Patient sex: F
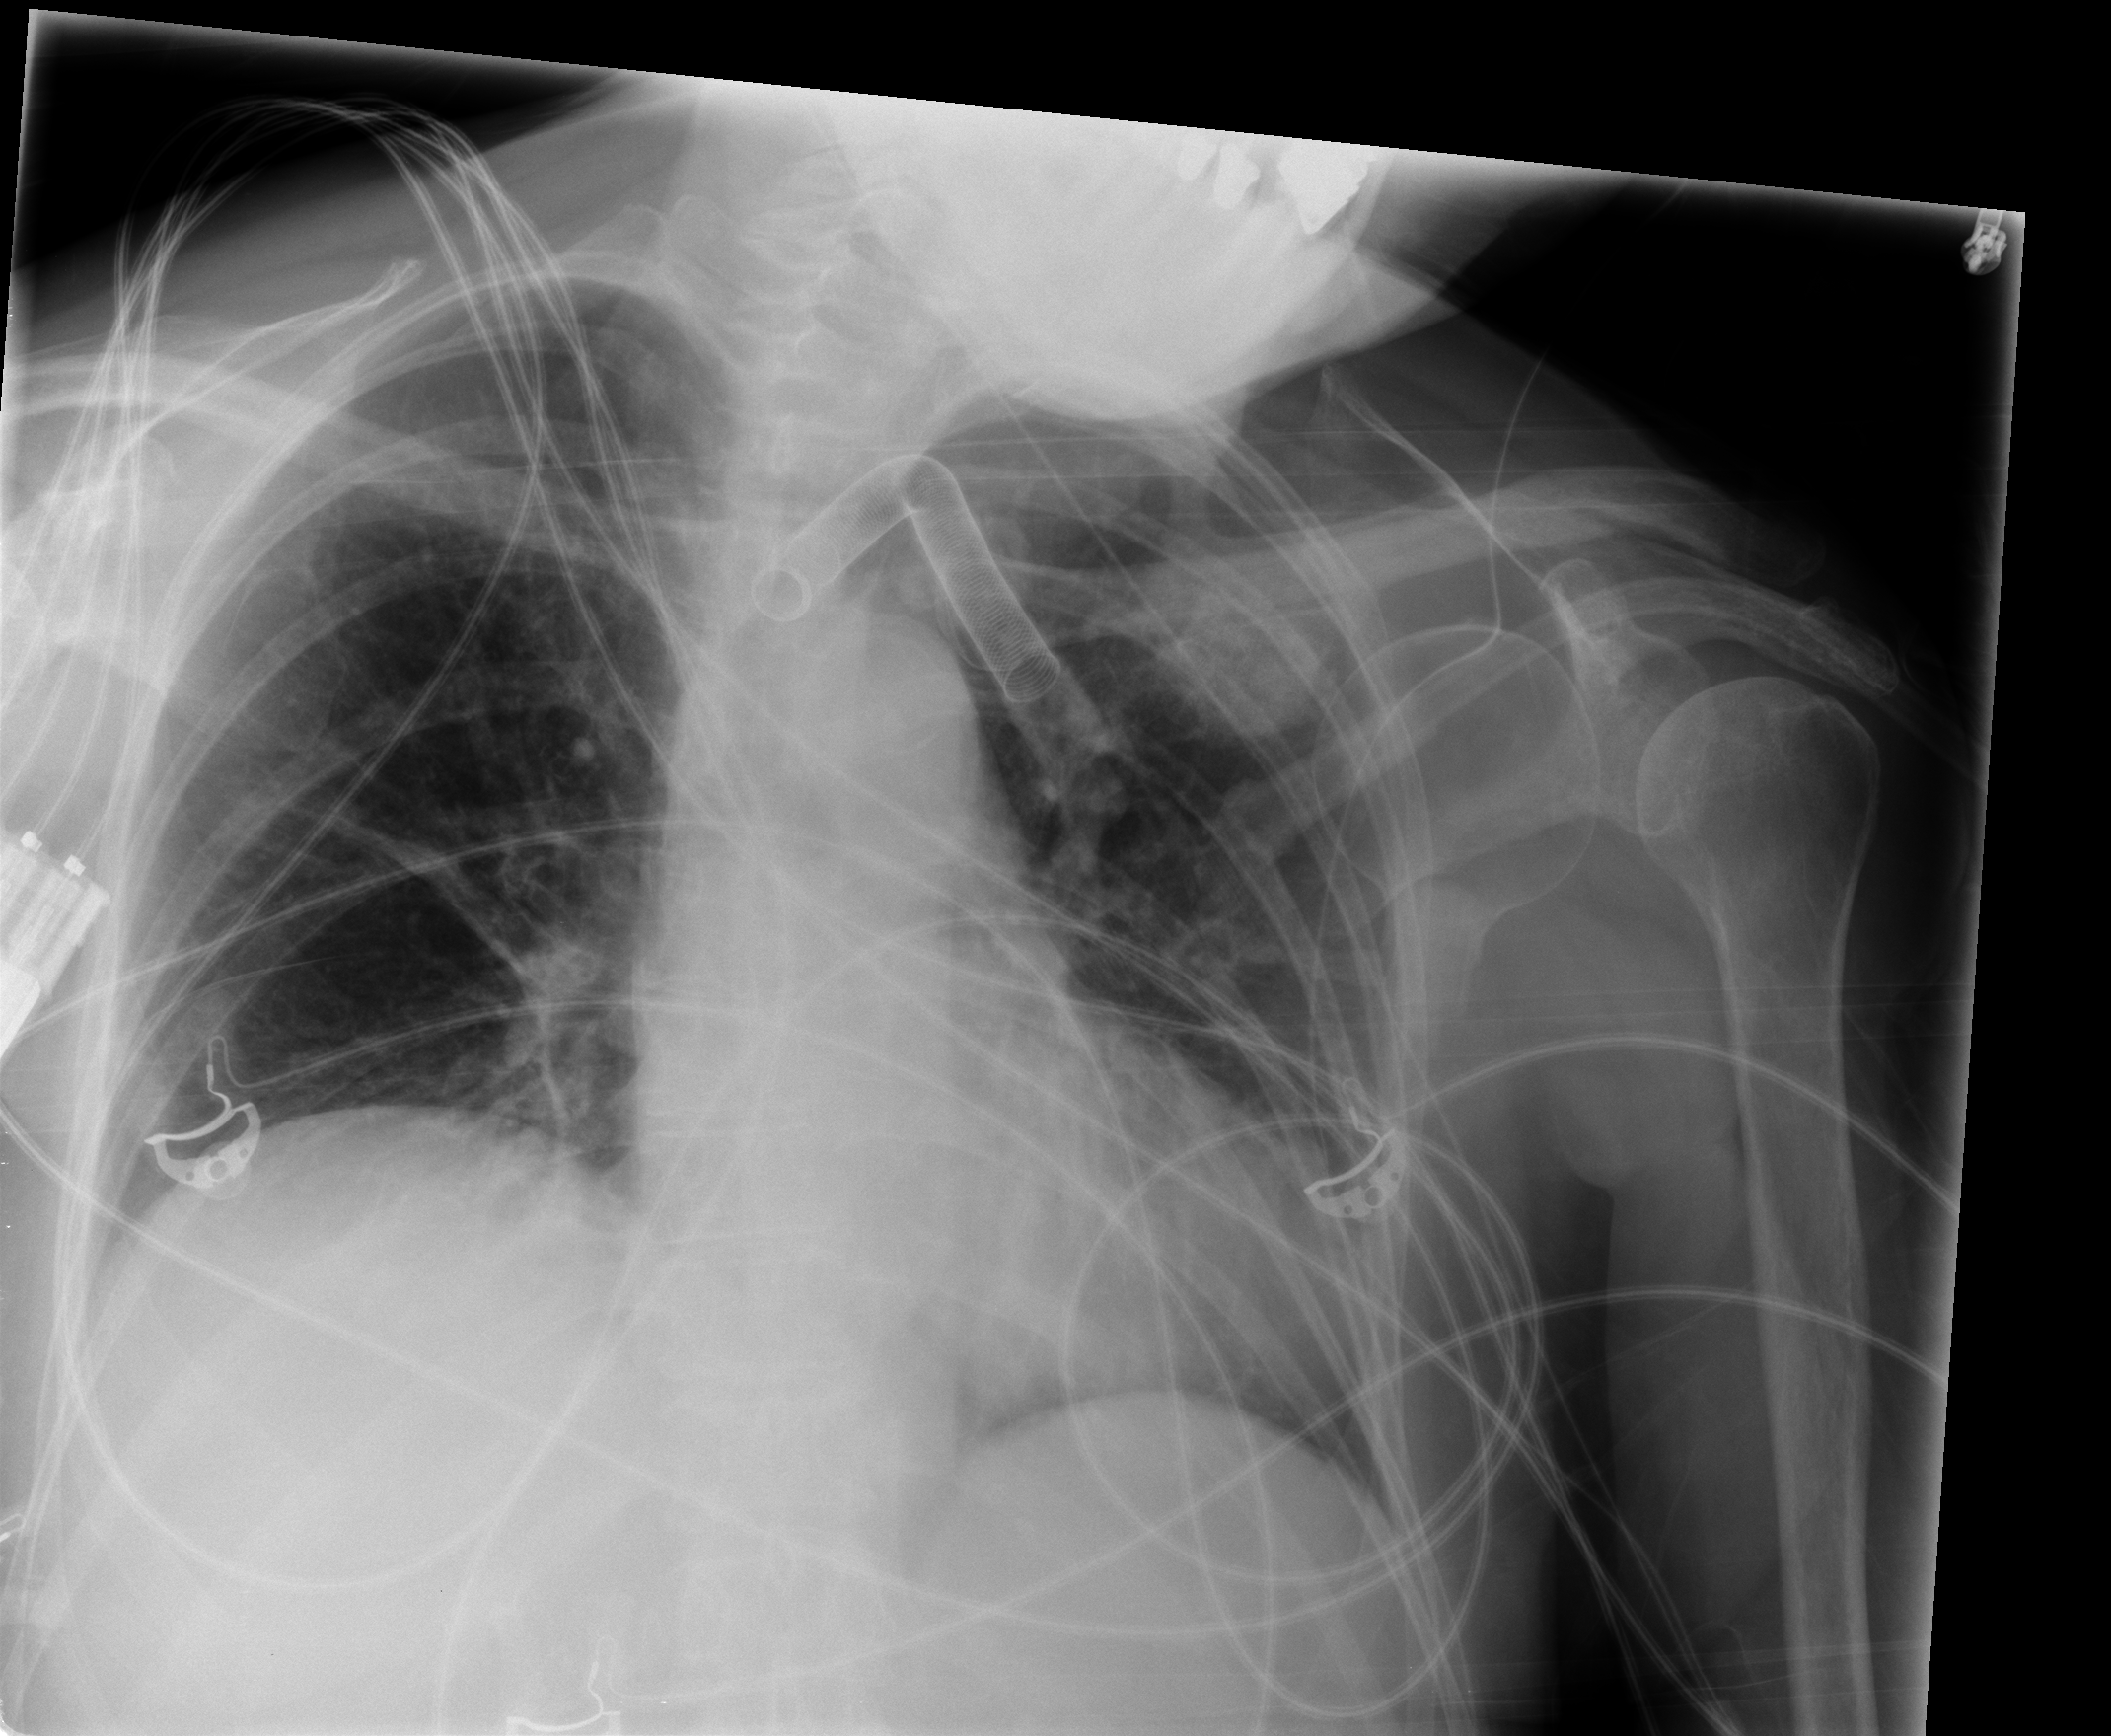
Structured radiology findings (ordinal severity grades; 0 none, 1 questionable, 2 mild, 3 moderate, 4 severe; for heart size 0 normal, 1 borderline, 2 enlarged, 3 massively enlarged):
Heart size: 0
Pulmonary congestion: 2
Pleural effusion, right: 1
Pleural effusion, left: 1
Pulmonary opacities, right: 0
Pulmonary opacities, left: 0
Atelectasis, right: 2
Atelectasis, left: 2